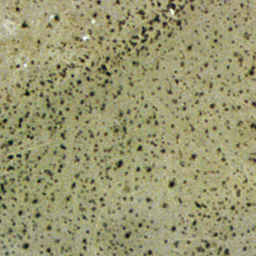
Label: chaparral